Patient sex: M
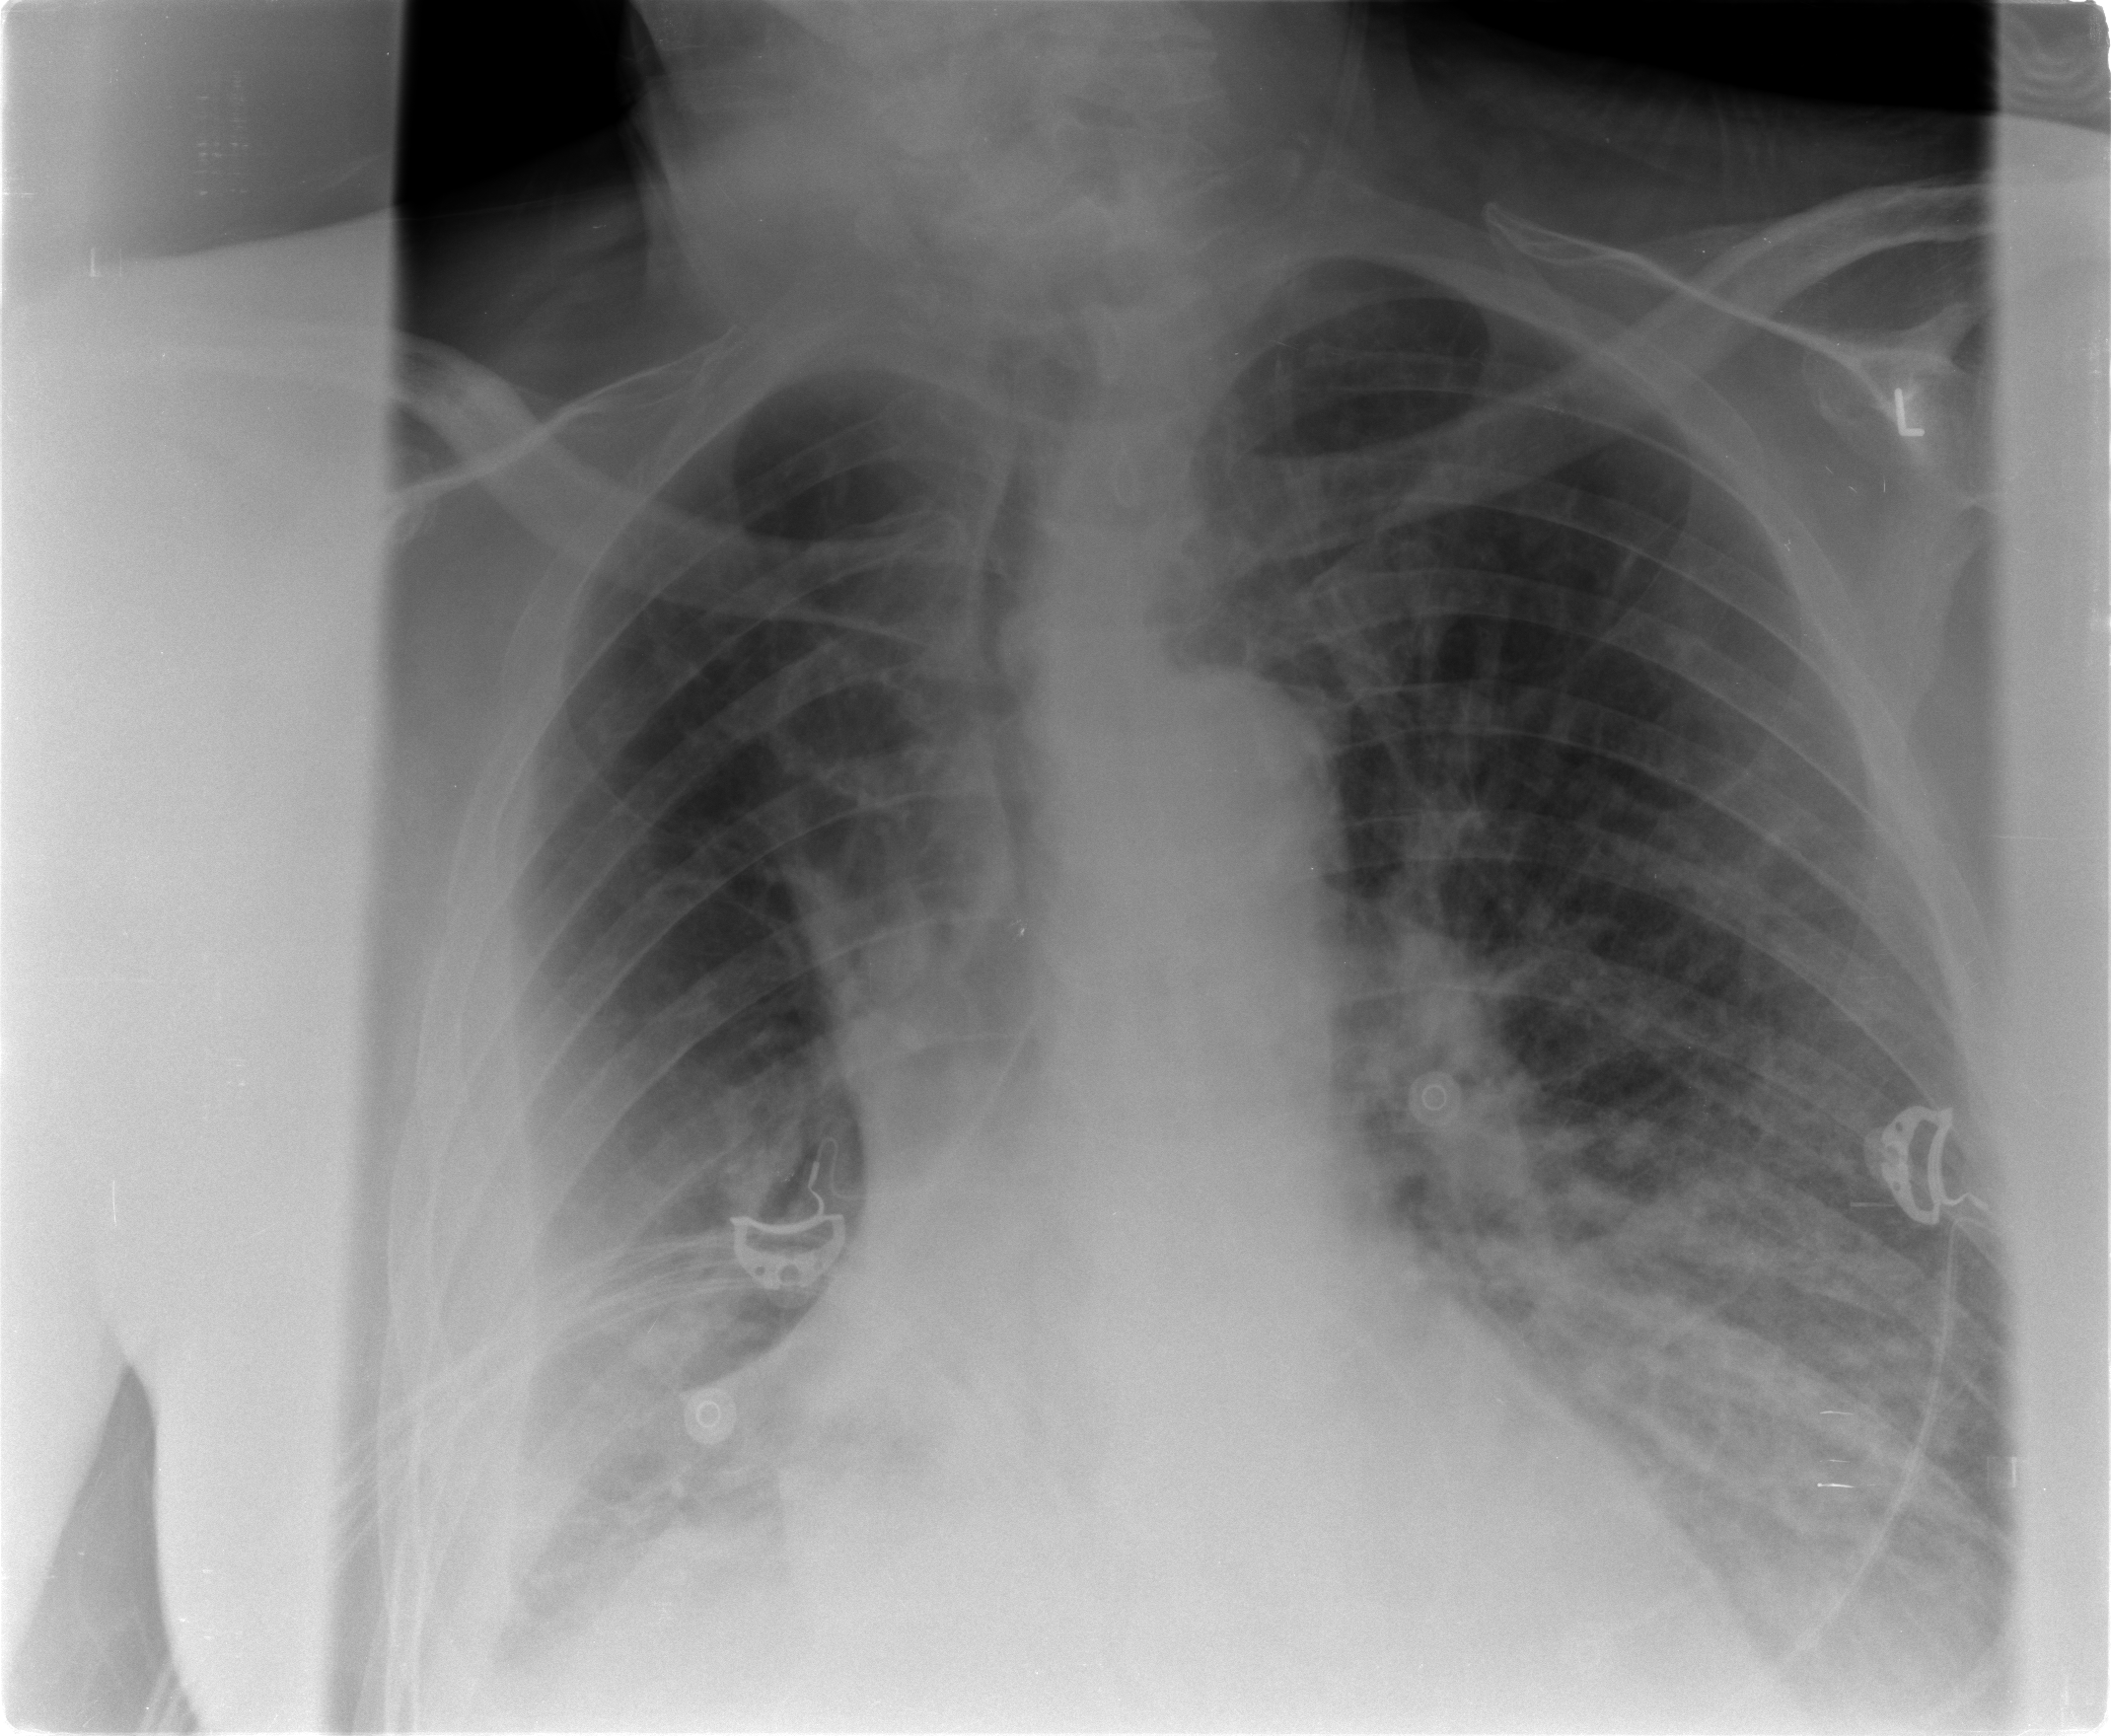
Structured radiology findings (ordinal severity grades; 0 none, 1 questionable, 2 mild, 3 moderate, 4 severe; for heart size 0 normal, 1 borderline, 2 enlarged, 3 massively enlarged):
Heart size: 1
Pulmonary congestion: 2
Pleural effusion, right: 3
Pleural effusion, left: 0
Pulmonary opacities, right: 0
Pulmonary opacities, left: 0
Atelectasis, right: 2
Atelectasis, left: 3